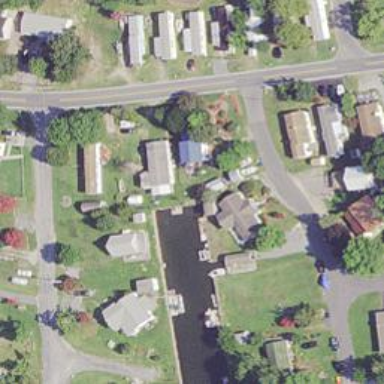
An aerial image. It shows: Canal.